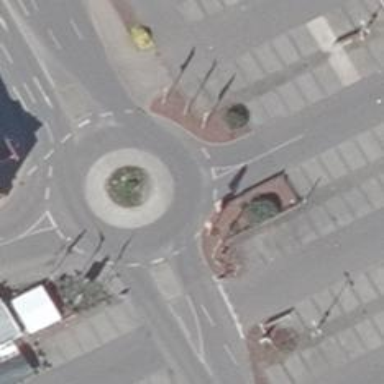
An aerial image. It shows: Asphalt road with roundabout junction designed for service vehicles.